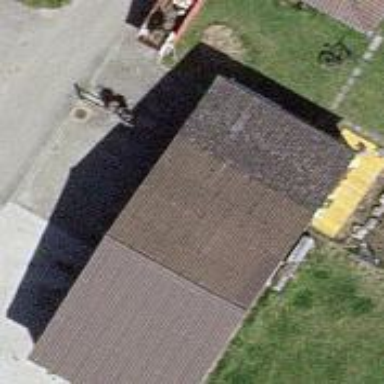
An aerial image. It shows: Garage building.